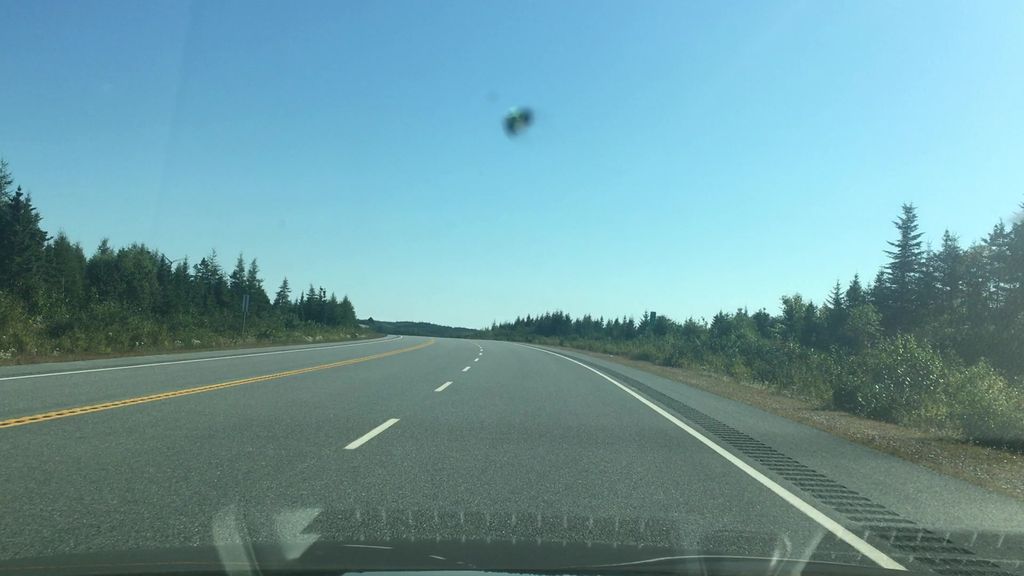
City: halifax